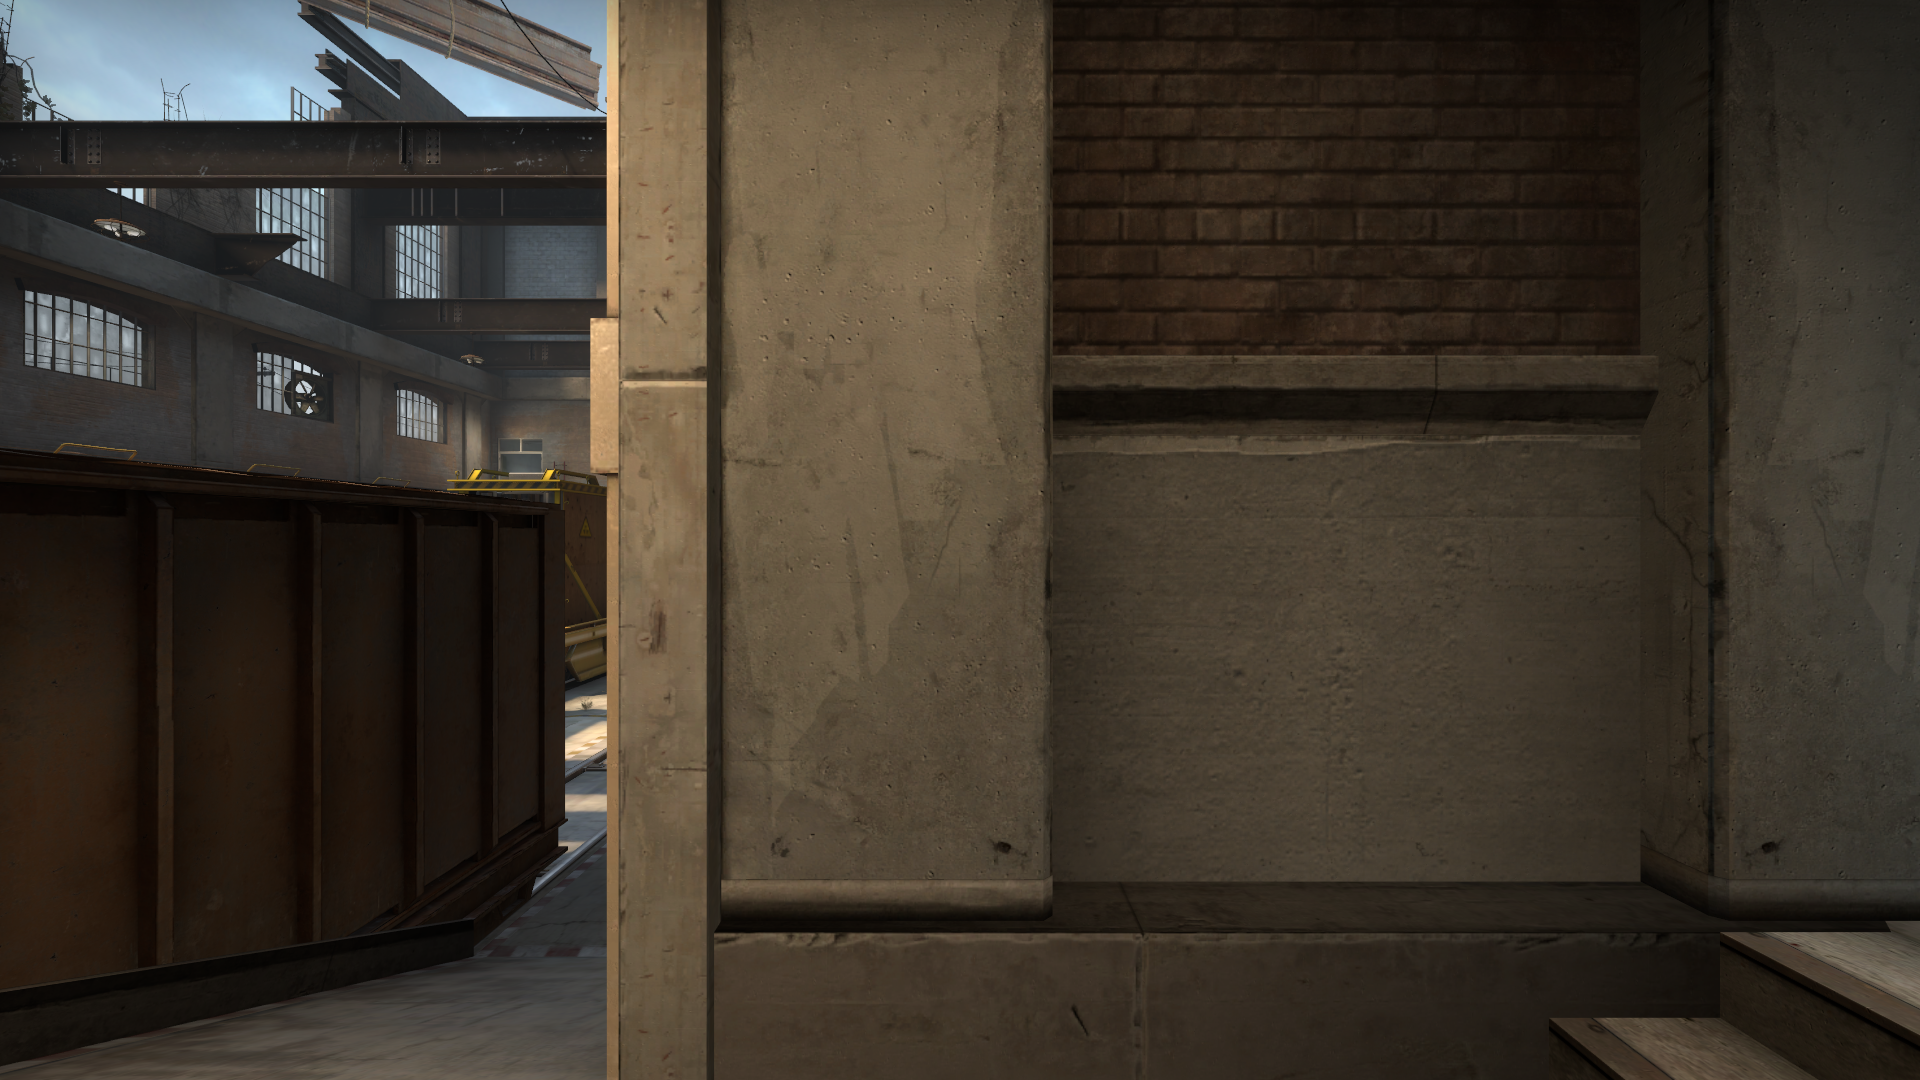
Map: de_train